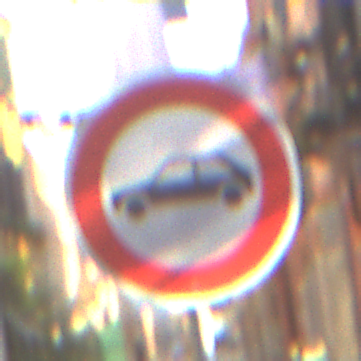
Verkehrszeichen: VerbotPersonenkraftwagen
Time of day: Midday
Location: Outdoor (Urban)
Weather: Clear
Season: NotSpecified
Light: Natural